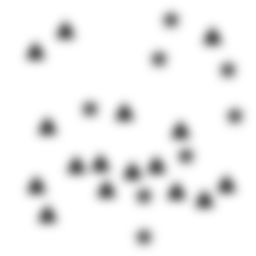
Squares: 0
Triangles: 16
Stars: 8
Total shapes: 24